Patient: sex F, age 52
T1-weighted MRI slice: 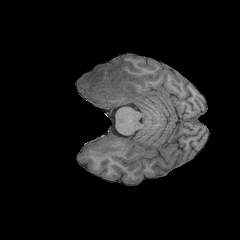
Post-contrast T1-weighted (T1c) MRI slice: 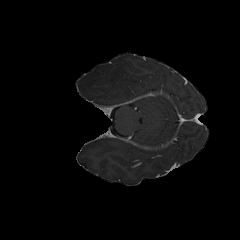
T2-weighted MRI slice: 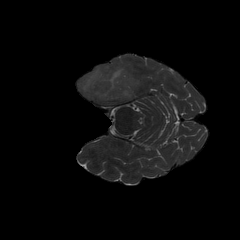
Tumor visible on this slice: yes
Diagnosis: Glioblastoma, IDH-wildtype
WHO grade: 4